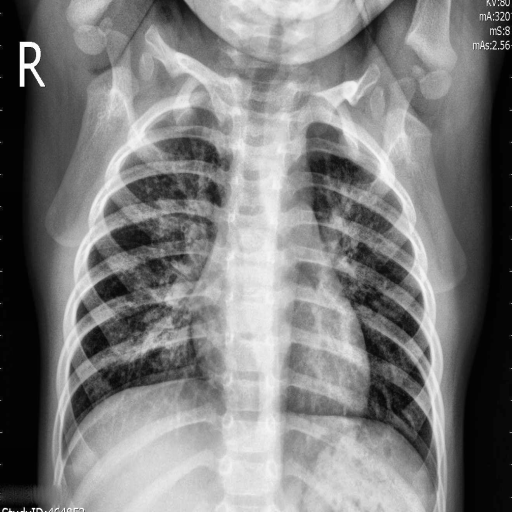
Finding: PNEUMONIA